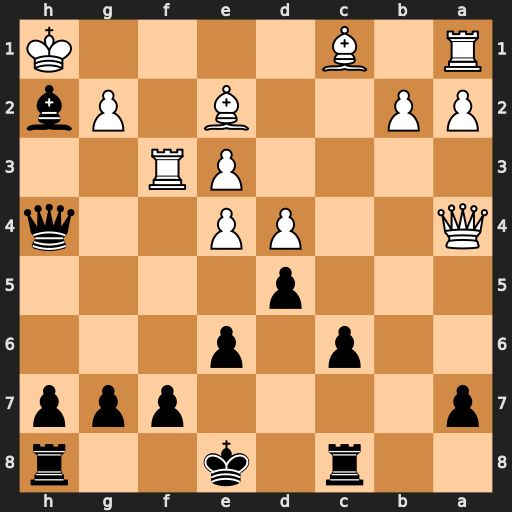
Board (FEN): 2r1k2r/p4ppp/2p1p3/3p4/Q2PP2q/4PR2/PP2B1Pb/R1B4K
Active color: b
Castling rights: k
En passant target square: -
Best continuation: Bg3+ Kg1 Qh2+ Kf1 Qh1#